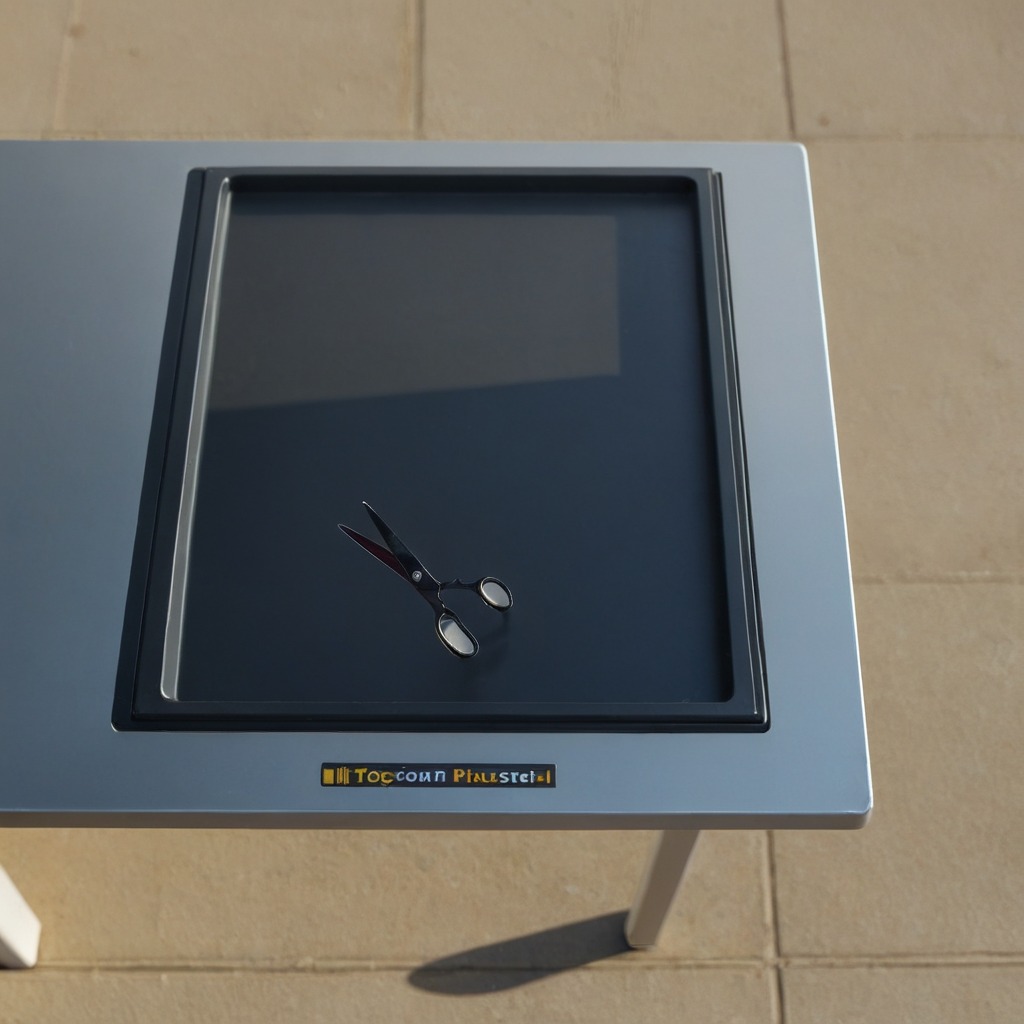
A scissor lying on the textured surface of the utility table.